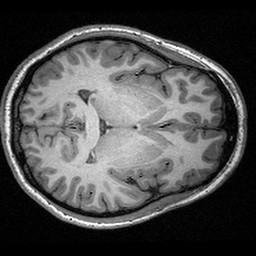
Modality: T1w
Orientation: axial
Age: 22
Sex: female
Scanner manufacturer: siemens
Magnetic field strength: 3 T
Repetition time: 2.53 s
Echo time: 0.00309 s